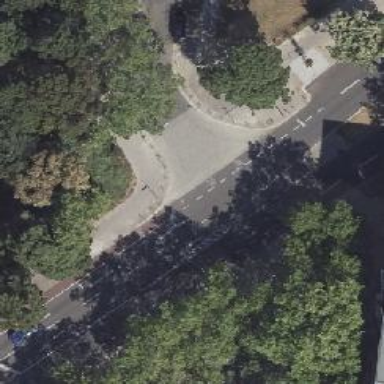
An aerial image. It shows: Unmarked road crossing.